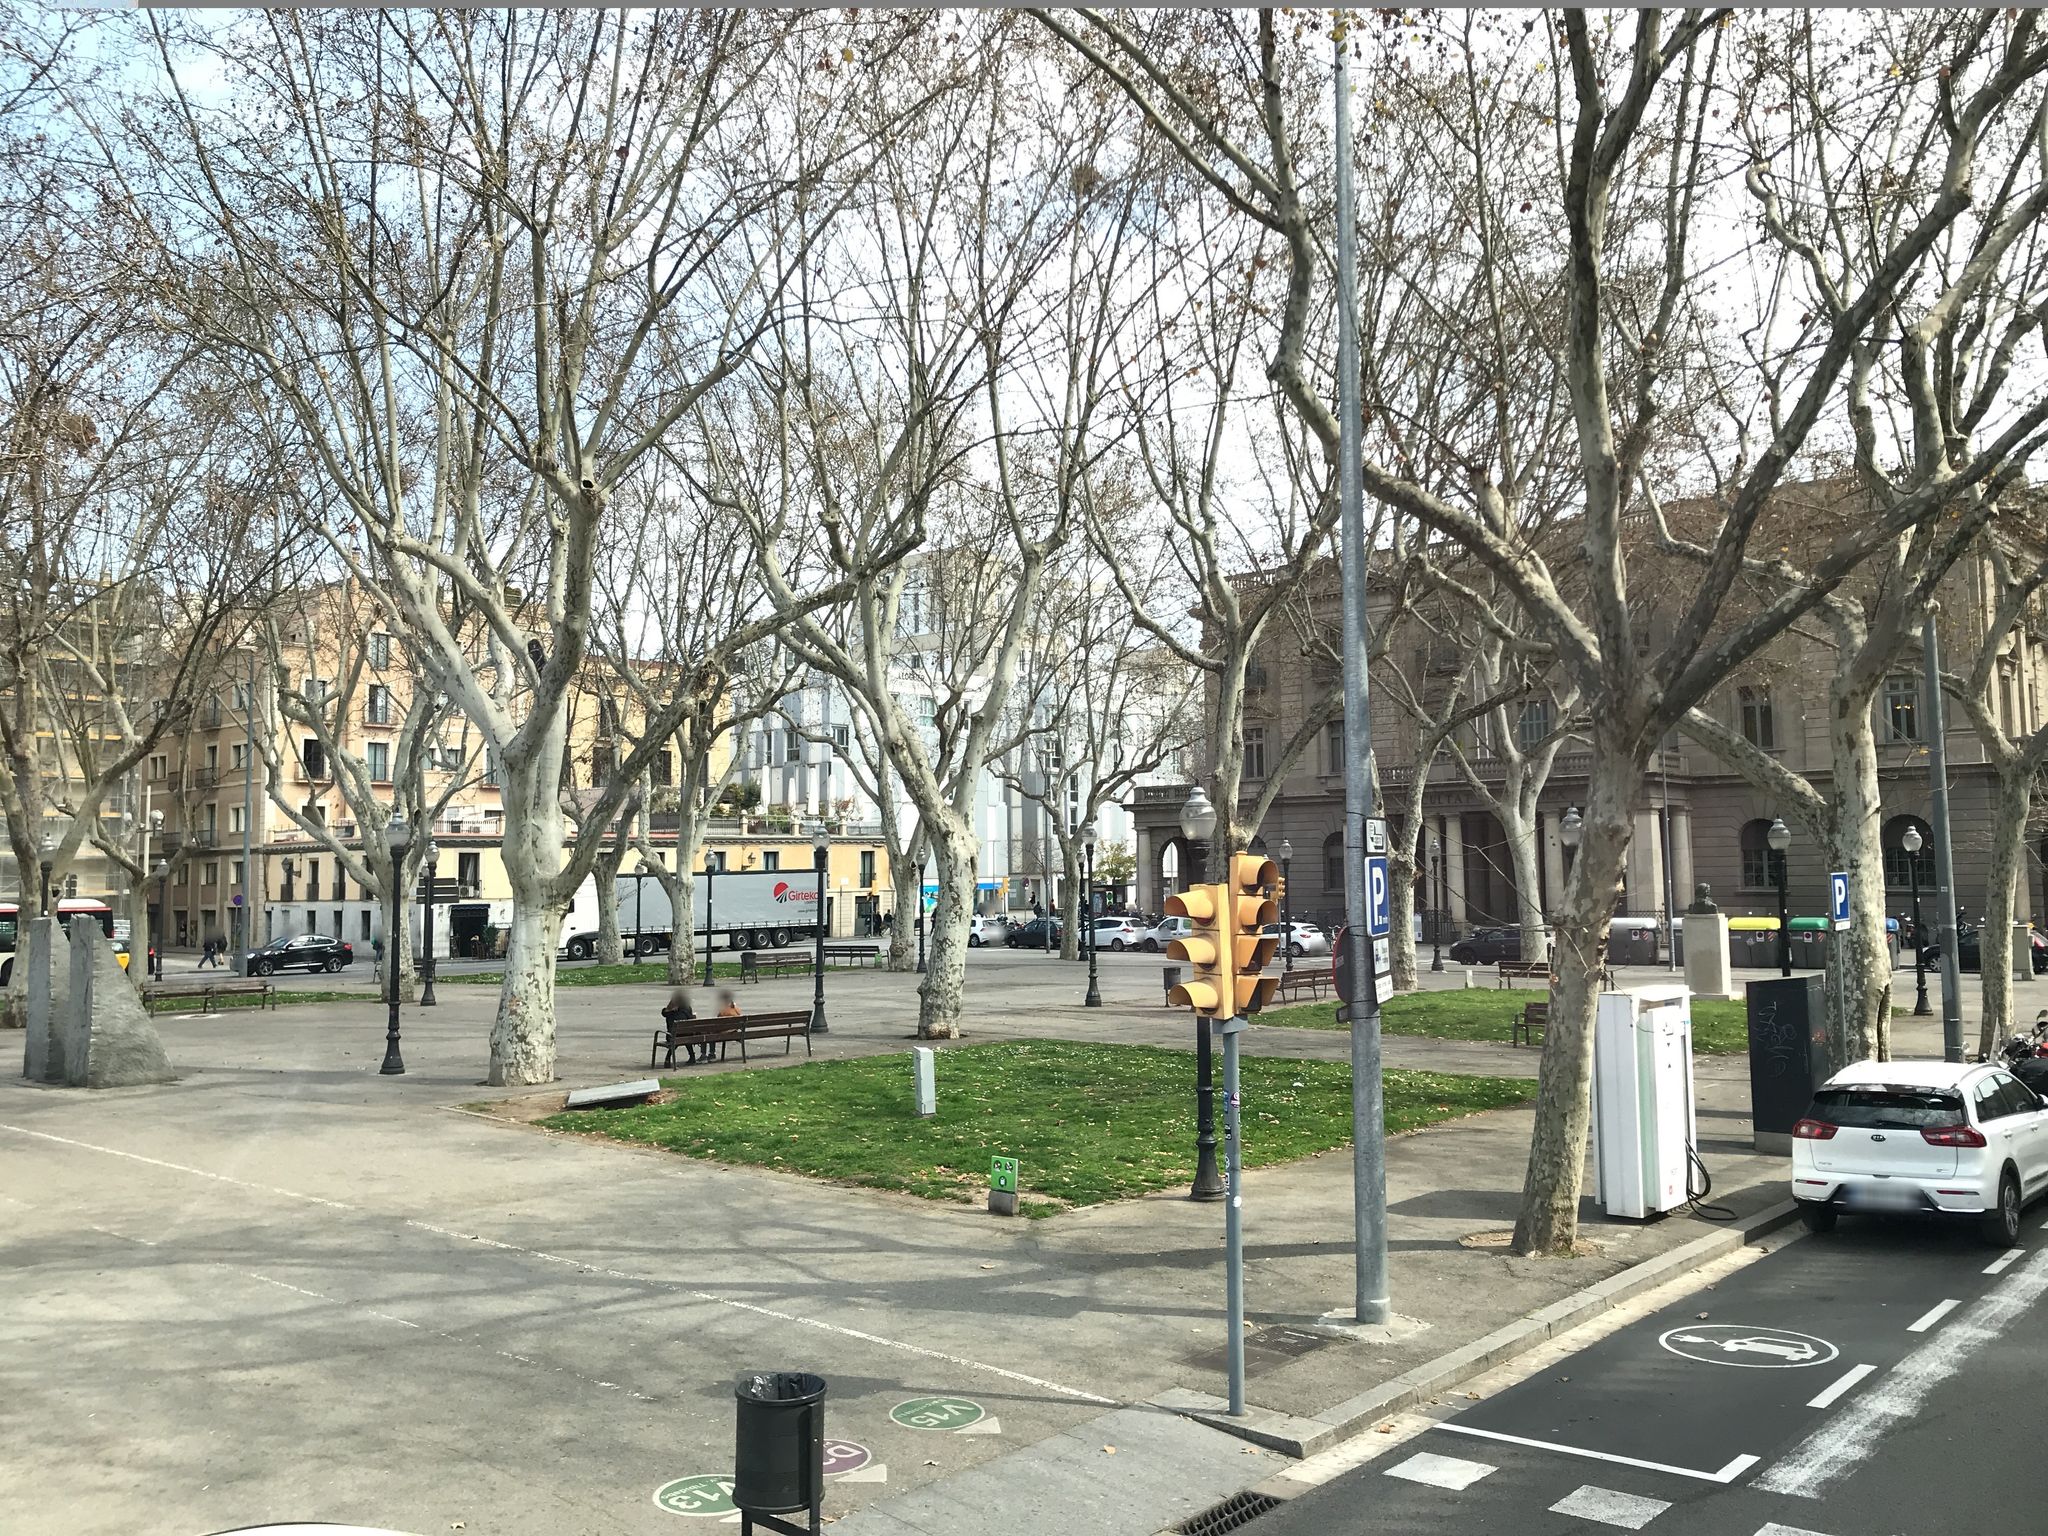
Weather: clear
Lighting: day
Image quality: good
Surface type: walking surface
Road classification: tertiary
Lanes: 4
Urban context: urban centre
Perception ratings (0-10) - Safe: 7.83, Lively: 9.83, Beautiful: 6.03, Boring: 5.68, Depressing: 6.28, Wealthy: 8.46